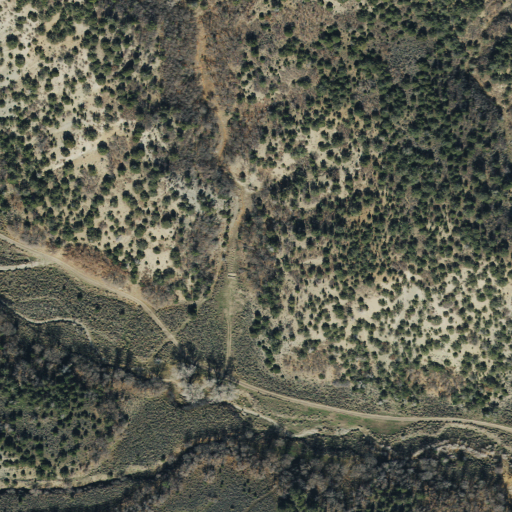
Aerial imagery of valley in Utah named Monkins Hollow containing shrub and evergreen forest